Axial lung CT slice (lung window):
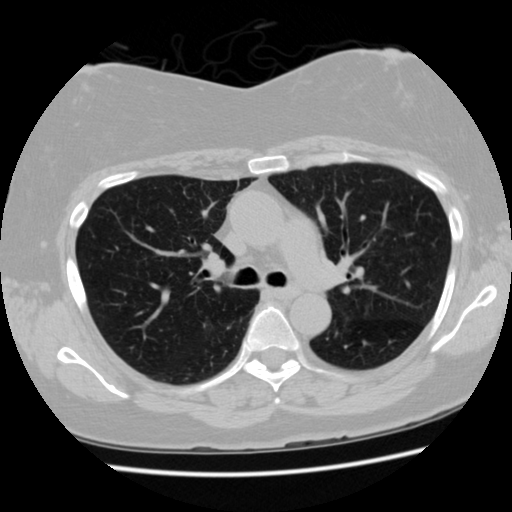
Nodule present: no